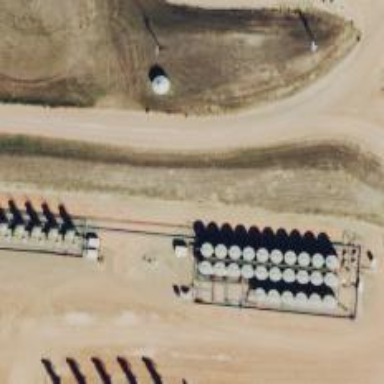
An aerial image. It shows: Storage tank that is man-made.